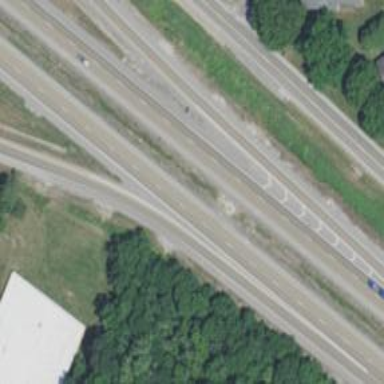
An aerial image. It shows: Trunk link highway.